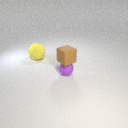
small purple rubber sphere to the right of large yellow rubber sphere